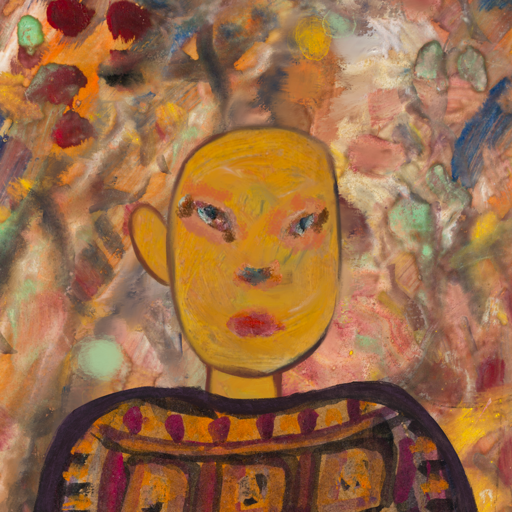
Background: Mother_And_Son_Mother, Head And Neck Front: After_Raid, Face Front: Boggyland, Bust: Doll, Hair Front: Blank, Head Accessory: Blank, Second Necklace: Blank, Necklace: Blank, Baby: Blank